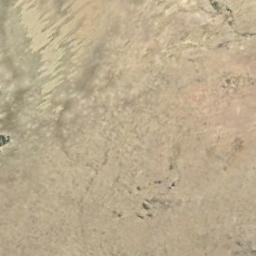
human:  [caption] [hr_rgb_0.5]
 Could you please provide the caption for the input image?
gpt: The desert has yellow sand and flat terrain .

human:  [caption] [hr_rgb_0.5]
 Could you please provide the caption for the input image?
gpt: The white desert is next to the bare land .

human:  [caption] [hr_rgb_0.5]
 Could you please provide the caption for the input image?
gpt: It is a large piece of flat light yellow desert .

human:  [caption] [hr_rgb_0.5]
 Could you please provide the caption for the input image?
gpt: There are patches in this desert .

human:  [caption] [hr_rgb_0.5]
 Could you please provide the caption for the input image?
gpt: A yellow desert cover by bare land .